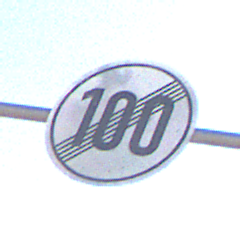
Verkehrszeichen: EndeGeschwindigkeit100
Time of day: MorningAfternoon
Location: Outdoor (Suburban)
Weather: PartlyCloudy
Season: NotSpecified
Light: Natural